Question: I have a simple asp FormView on my page, it's working fine and everything, but I noticed the page is somewhat slow to load up (2-3 seconds), when there's really no reason for it, it's such a simple page.
The problem is that the FormView is using a SqlDataSource, which is using a 'heavy' select statement, basically grabbing all the fields and all rows of a profile table (name, address, phone, etc.). I'm assuming the FormView needs to get all the records so the Paging works correctly, but is there a way to code it or an attribute I can use so it doesn't grab every row and column but just all the columns of the current NameId?
asp:
'''
<asp:FormView ... DataSourceId="sdsNames" AllowPaging="True" DataKeyNames="NameId">
<EditItemTemplate>....</EditItemTemplate>
<InsertItemTemplate>...</InsertItemTemplate>
<ItemTemplate>
<asp:Label Text='<%# Eval("Name") %>'.../>
...
</ItemTemplate>
</asp:FormView>
<SqlDataSource ID="sdsNames" ... SelectCommand="SELECT * from tblNames">
'''
I tried changing the SelectCommand to
'''
SELECT * from tblNames where NameId=1
'''
since the initial page should show the first entry. But then I lose the pagination, basically no way to view the next record.
What the Page looks like:

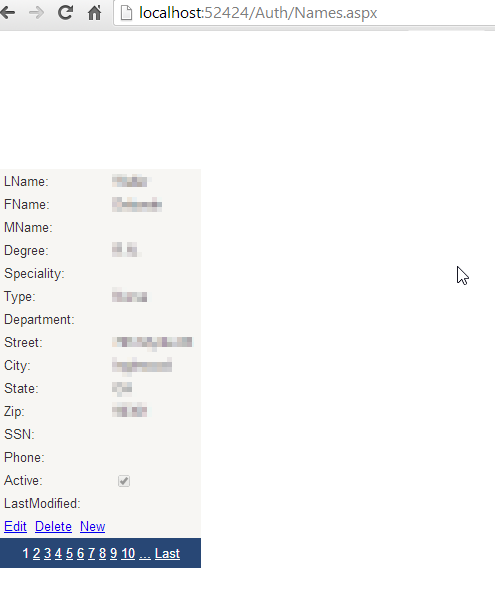
Answer: There is not a lot you can do to improve performance here. You're correct, the SqlDataSource does slow things down because it retrieves all of the rows from your table.
There are a couple of different approaches that come to my mind:
This is the simplest solution, though it might not apply to your situation. If there are fields you don't need to display / modify, remove them. So, rather than 'SELECT * FROM...', you have 'SELECT LName, FName, Mname FROM...'
You're still getting every row, but at least there is less data in each row.
I haven't used this control much, <URL>, because it doesn't always have to retrieve every row:
> Some data sources, such as the ObjectDataSource control, offer more
advanced paging capabilities. In these cases the FormView control
takes advantage of the data source's more advanced capabilities to
gain better performance and flexibility while paging. The number of
rows requested may vary depending on whether the data source supports
retrieving the total row count.
This probably involves more complexity than what you're looking for, but it is the most flexible approach. You can retrieve just the columns and rows you want. You can create a PagerTemplate, and set the values when the FormView is databound. You would have to handle the PageIndexChanging and PageIndexChanged events to change the paging values yourself.